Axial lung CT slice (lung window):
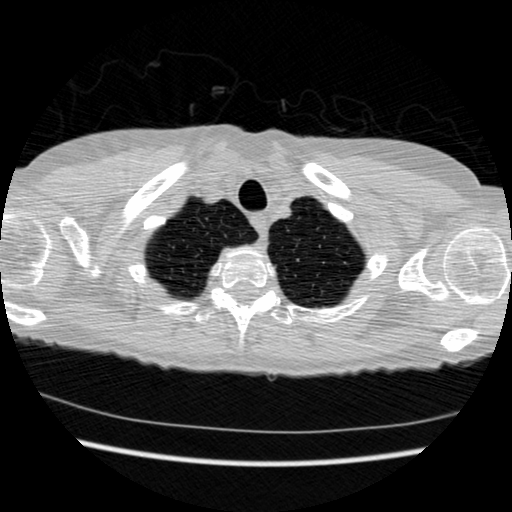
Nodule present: no